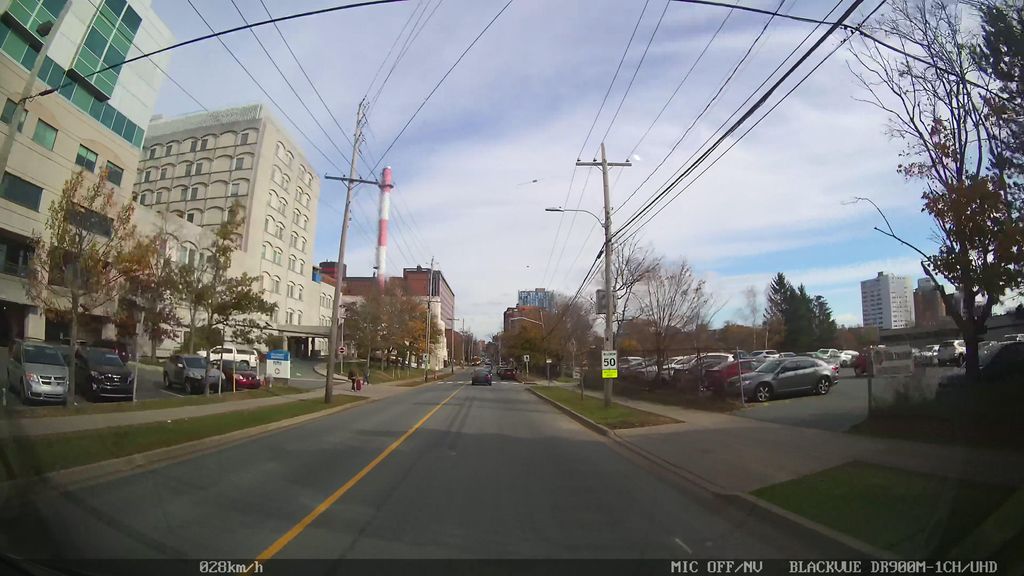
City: halifax